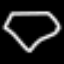
Label: diamond